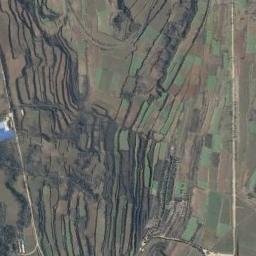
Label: terrace